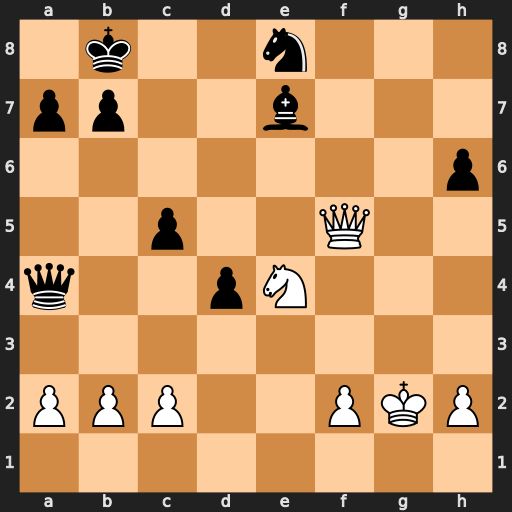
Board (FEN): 1k2n3/pp2b3/7p/2p2Q2/q2pN3/8/PPP2PKP/8
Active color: w
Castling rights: -
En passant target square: -
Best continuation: Qe5+ Bd6 Nxd6 Qc6+ Ne4+